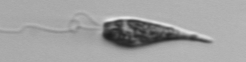
Label: Euglena